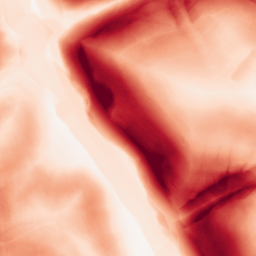
Category: morphological
Decomposition family: morphological_gradient
Decomposition parameters: size: 15
shape: diamond
Upsampling method: cubic_catmull_rom
Upsampling parameters: scale: 4
Upsampling scale: 4